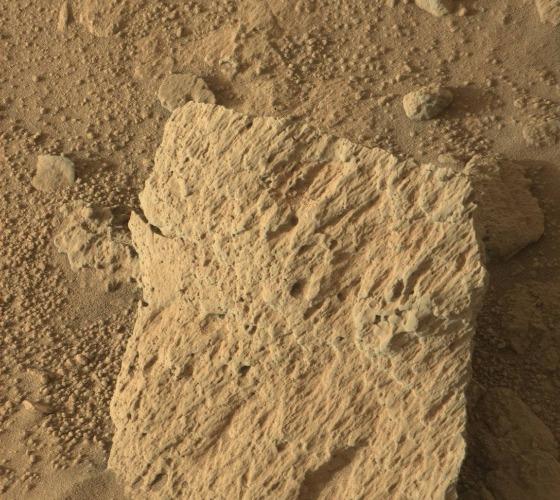
Terrain classes present: Gravel / Sand / Soil, Rock, Shadow